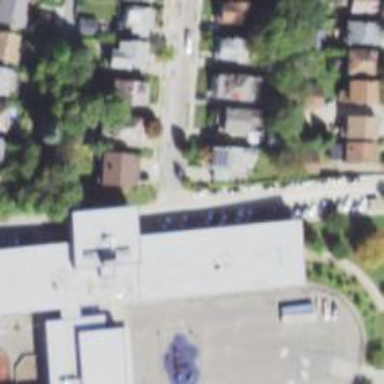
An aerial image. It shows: School.